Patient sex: M
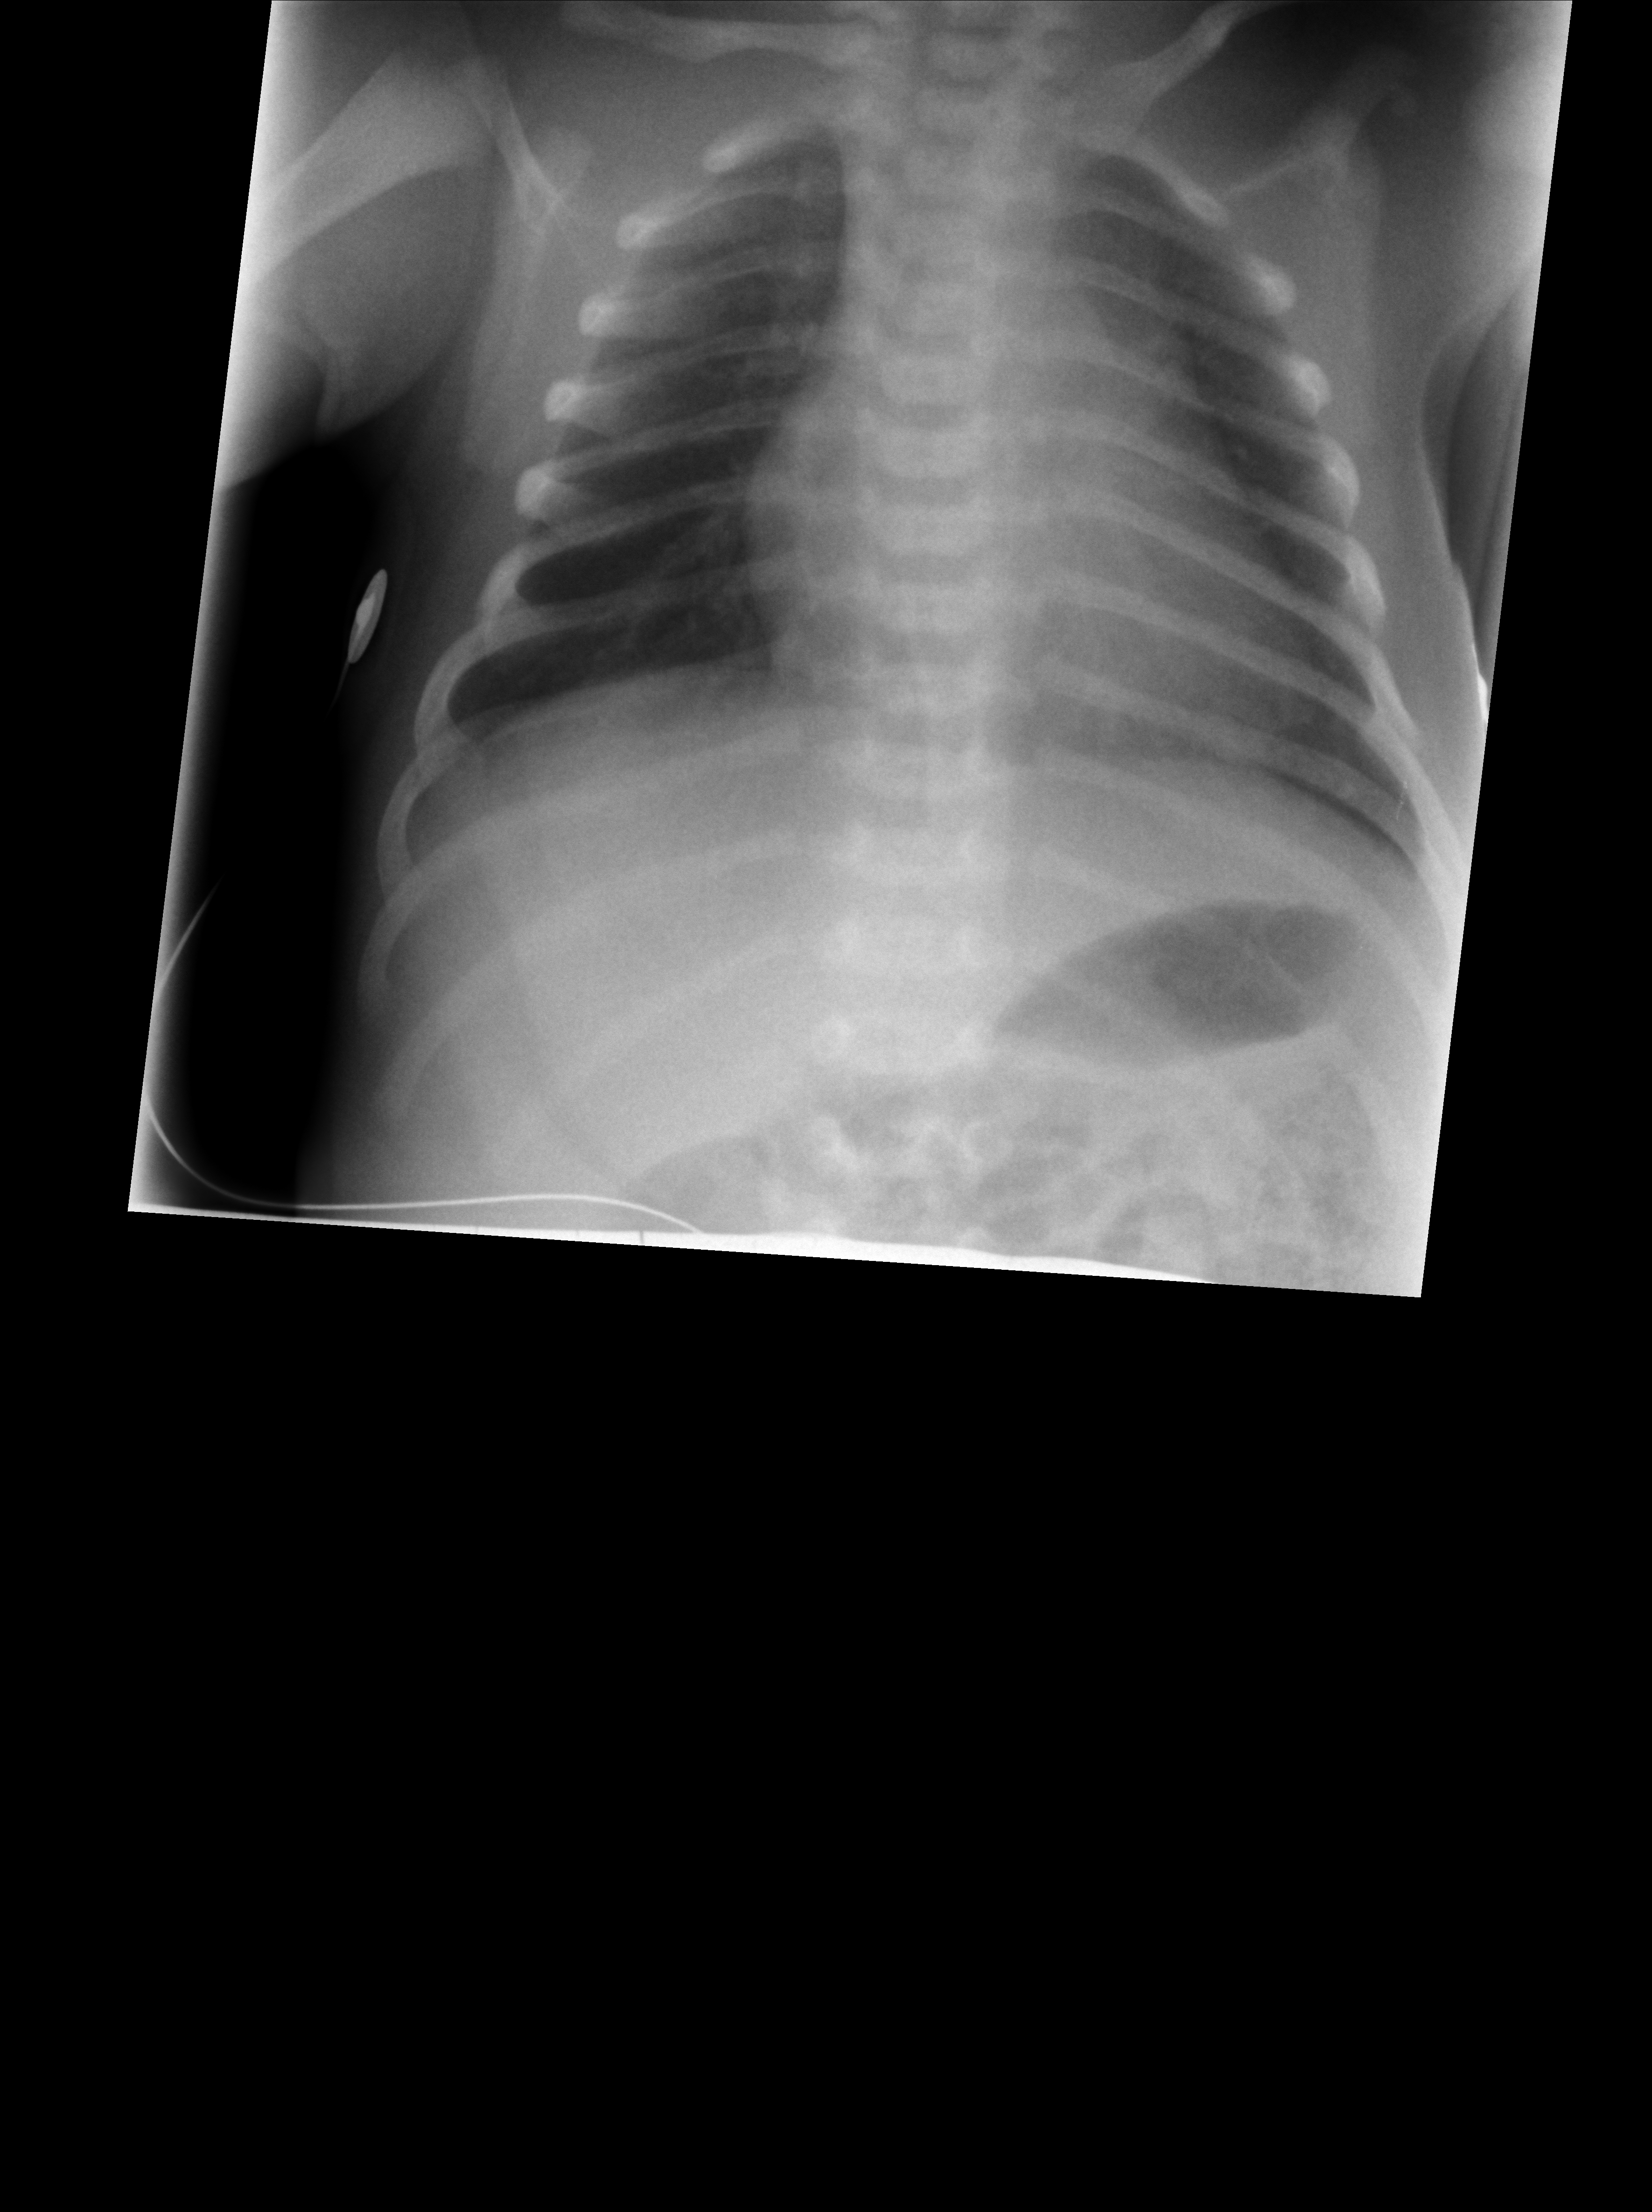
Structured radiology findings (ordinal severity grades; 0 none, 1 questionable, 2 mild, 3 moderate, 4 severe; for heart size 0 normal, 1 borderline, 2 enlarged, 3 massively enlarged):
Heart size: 1
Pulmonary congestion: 0
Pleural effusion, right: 0
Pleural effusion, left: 0
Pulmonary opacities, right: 0
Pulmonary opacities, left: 0
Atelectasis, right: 2
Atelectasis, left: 2